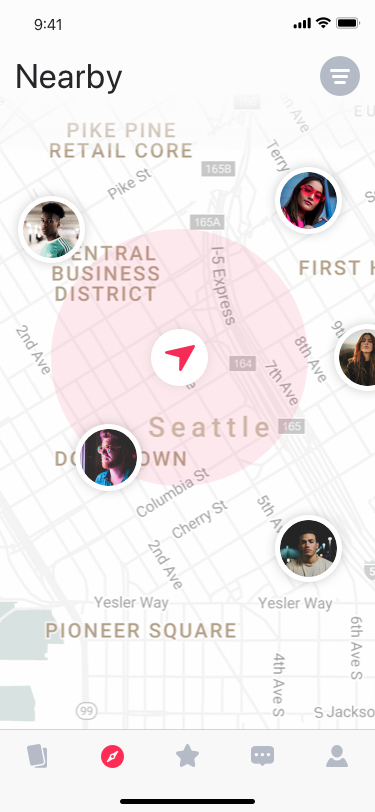
Text in this UI design:
Nearby